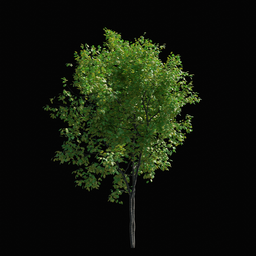
Label: nature